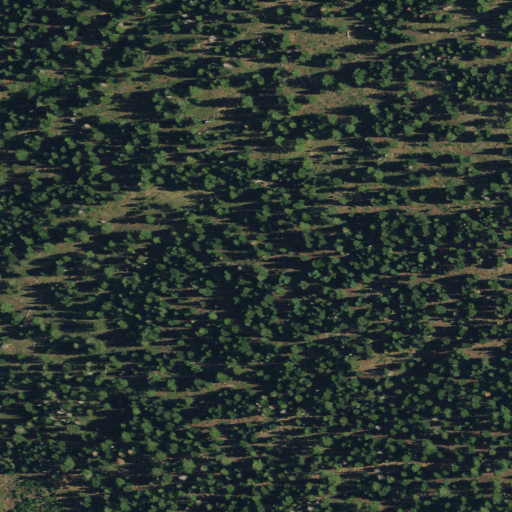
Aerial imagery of plain(s) in California named Meathouse Meadow containing evergreen forest and shrub